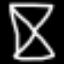
Label: hourglass